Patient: sex F, age 54
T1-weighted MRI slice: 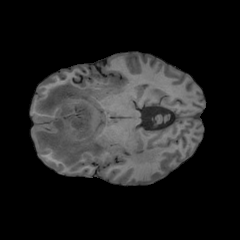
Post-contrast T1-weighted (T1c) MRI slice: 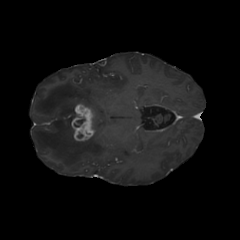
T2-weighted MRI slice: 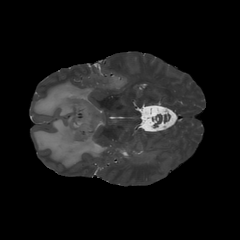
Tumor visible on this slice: yes
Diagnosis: Glioblastoma, IDH-wildtype
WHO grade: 4